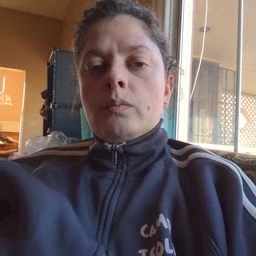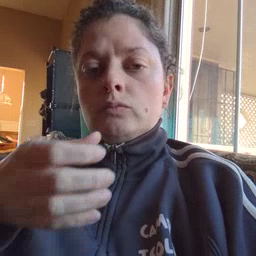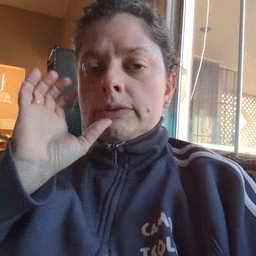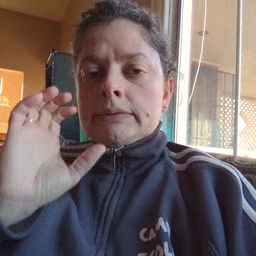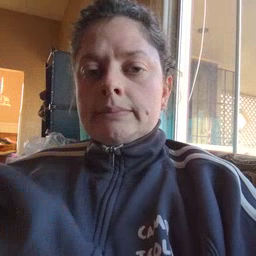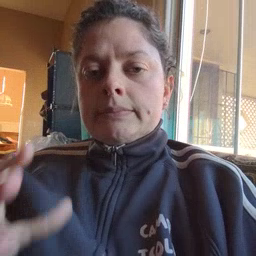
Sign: drink